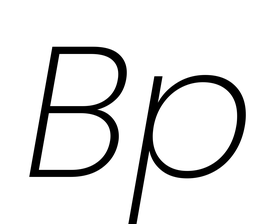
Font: Poppins-ExtraLightItalic